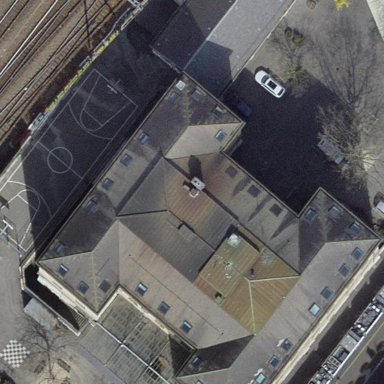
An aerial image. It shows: School.